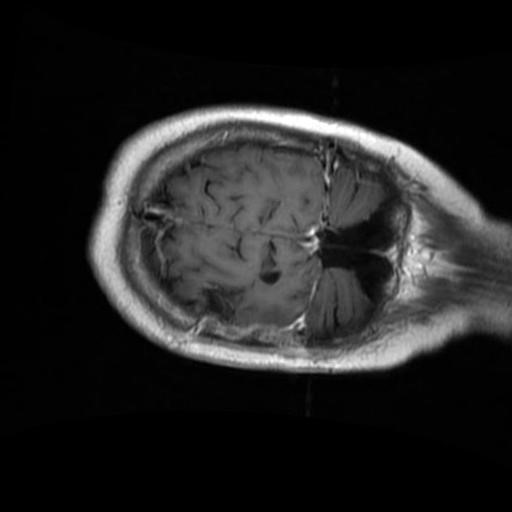
Label: brain_glioma